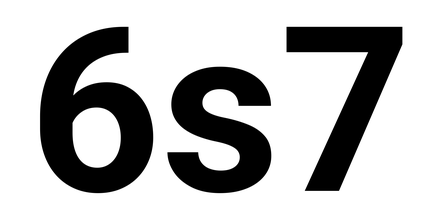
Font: Roboto_Bold